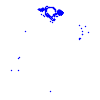
Particle: proton